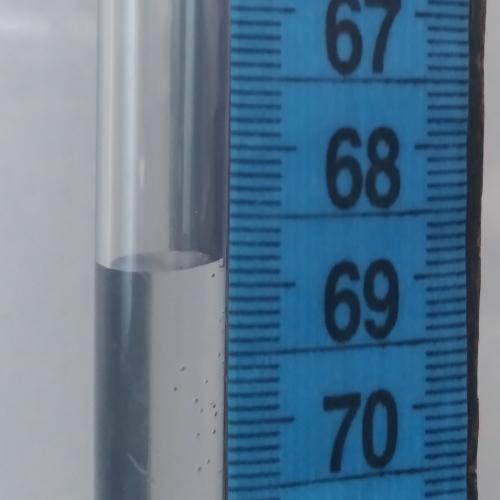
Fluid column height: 68.8 cm